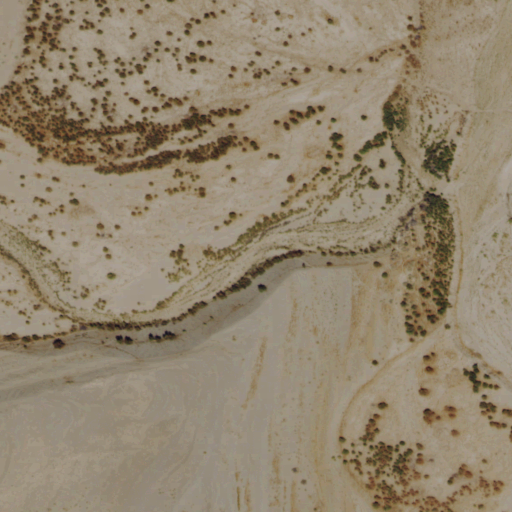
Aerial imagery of cape in Nevada named Pelican Point containing shrub, woody wetlands, grassland, herbaceous wetlands, barren land, and pasture